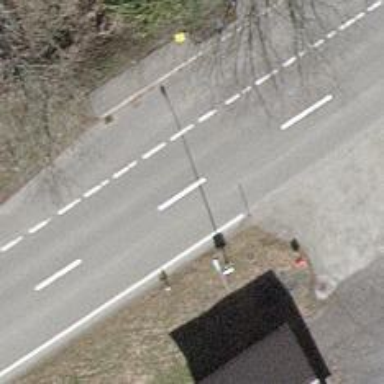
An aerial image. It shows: Bus stop with platform for public transport.